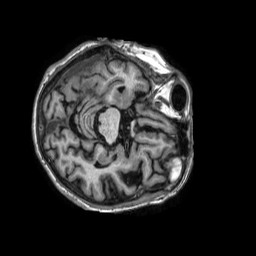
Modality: T1w
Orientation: axial
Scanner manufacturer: philips
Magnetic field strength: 1.5 T
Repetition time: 0.00753 s
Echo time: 0.003449 s